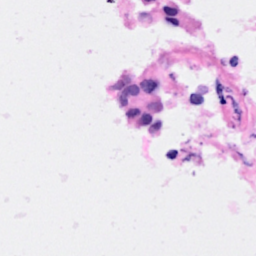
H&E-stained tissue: Breast